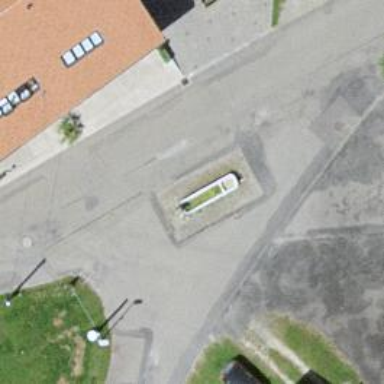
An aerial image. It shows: Fountain.